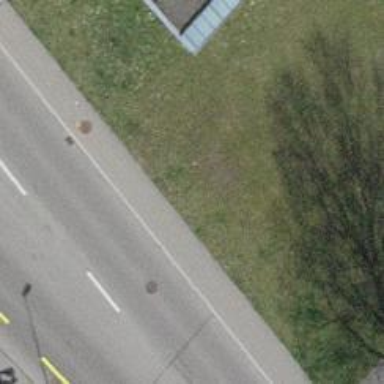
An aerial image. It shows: Sidewalk.